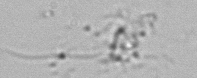
Label: Phaeocystis_debris